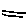
Label: line